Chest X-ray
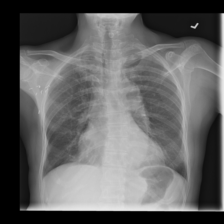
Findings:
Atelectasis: negative
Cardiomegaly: negative
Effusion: negative
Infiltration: negative
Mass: negative
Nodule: negative
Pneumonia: negative
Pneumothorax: negative
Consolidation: negative
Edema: negative
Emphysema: negative
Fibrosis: negative
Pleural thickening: negative
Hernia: negative